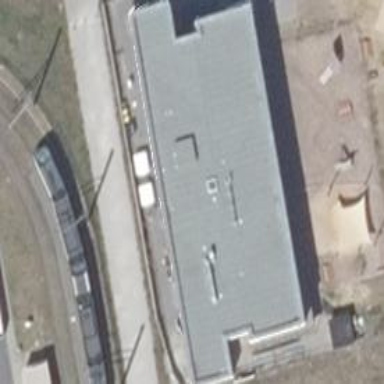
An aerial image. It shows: Kindergarten building.